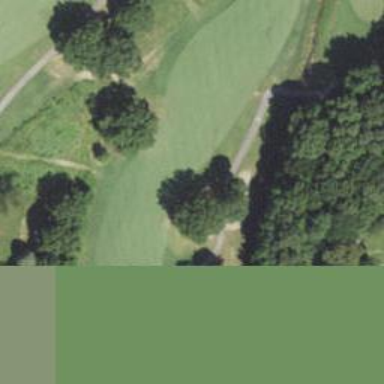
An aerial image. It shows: Grassy area designated as golf fairway.